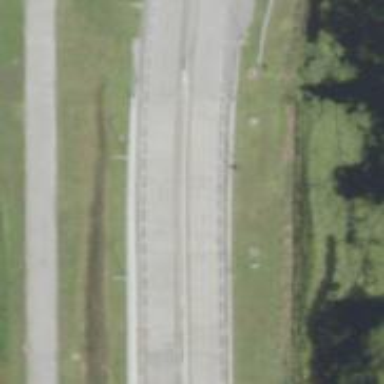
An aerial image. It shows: Primary highway that functions as expressway.